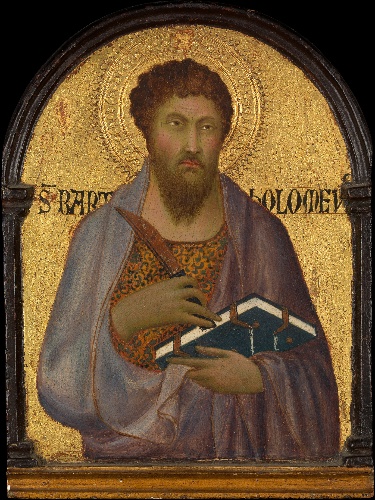
Title: Saint Bartholomew
Artist: Simone Martini
Artist bio: Italian, Siena, active by 1315–died 1344 Avignon
Date: ca. 1317–19
Object type: Painting
Classification: Paintings
Medium: Tempera on wood, gold ground
Dimensions: Overall, with arched top and engaged frame, 11 5/8 x 8 5/8 in. (29.5 x 21.9 cm); painted surface 10 3/8 x 7 3/4 in. (26.4 x 19.7 cm)
Department: European Paintings
Credit line: Maitland F. Griggs Collection, Bequest of Maitland F. Griggs, 1943
Accession year: 1943
Repository: Metropolitan Museum of Art, New York, NY
Tags: Saints|Books|Men